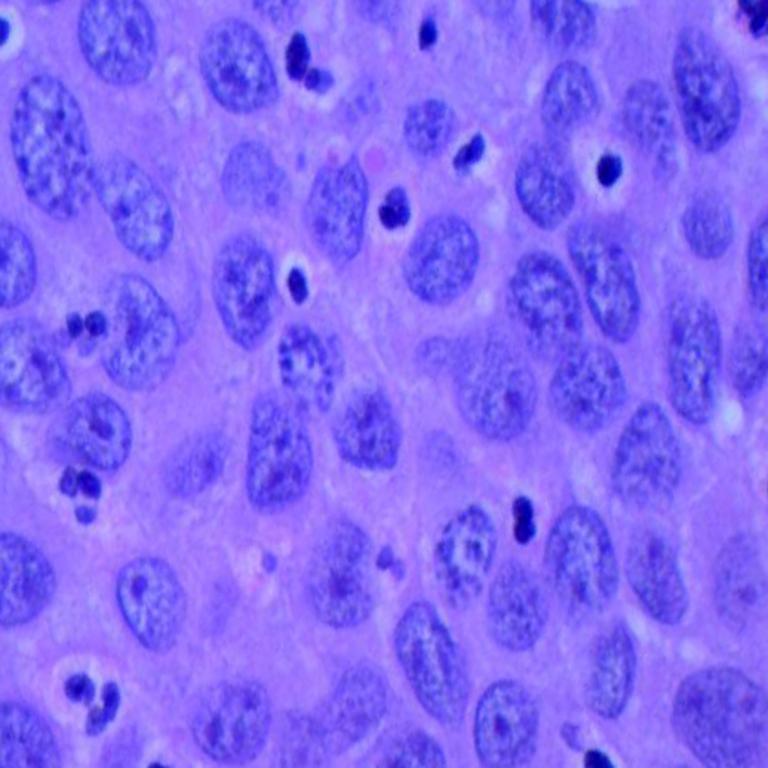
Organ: lung
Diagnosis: squamous carcinomas